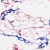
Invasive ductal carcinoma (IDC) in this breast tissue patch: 0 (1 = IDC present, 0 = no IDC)